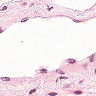
Metastatic tissue present: no